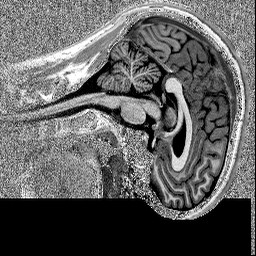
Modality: MP2RAGE
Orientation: sagittal
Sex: male